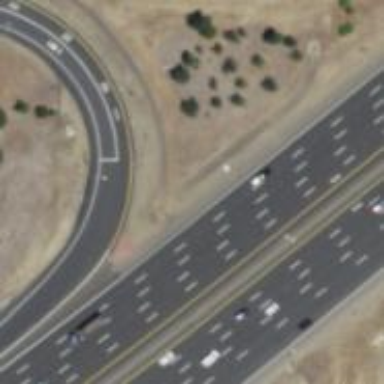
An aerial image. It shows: Motorway.